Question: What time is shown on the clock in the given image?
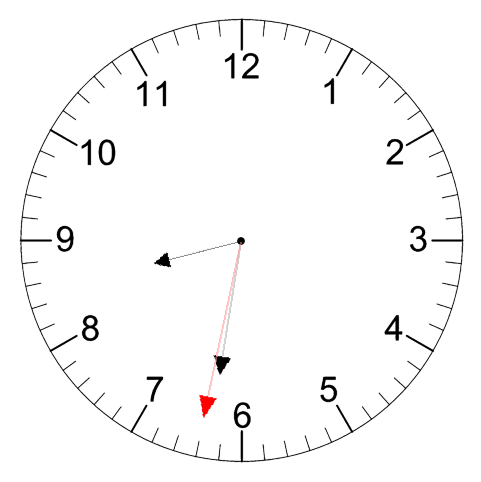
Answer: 08:31:32